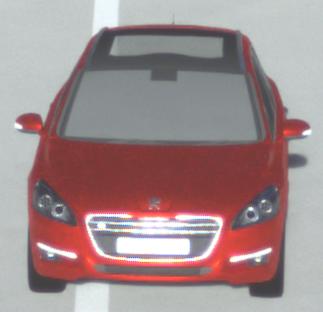
Make: Peugeot
Model: 508 SW 120 VTi
Detailed model: 508 (I) SW
Model produced from: 2011/03
Model produced until: 2014/05
Doors: 5
Color: red
Road condition: dry road
Daytime: sunrise or sunset
Contrast: medium contrast